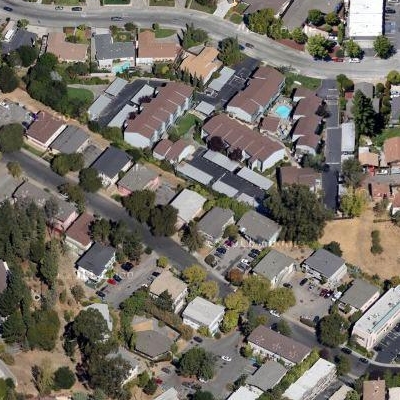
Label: fResident